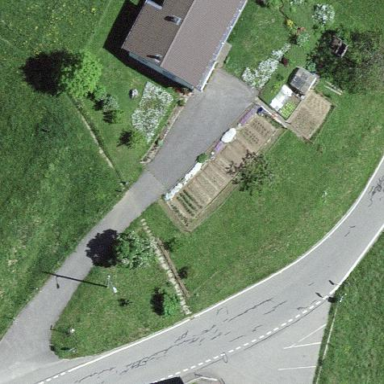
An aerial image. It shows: Garden that is leisure land.